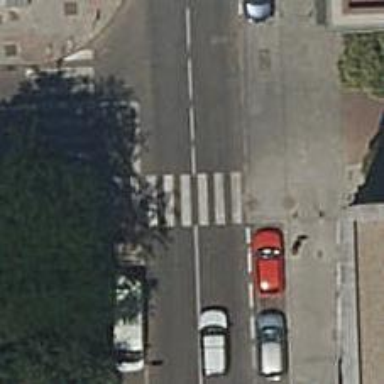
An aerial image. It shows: Uncontrolled crossing on the road.